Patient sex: M
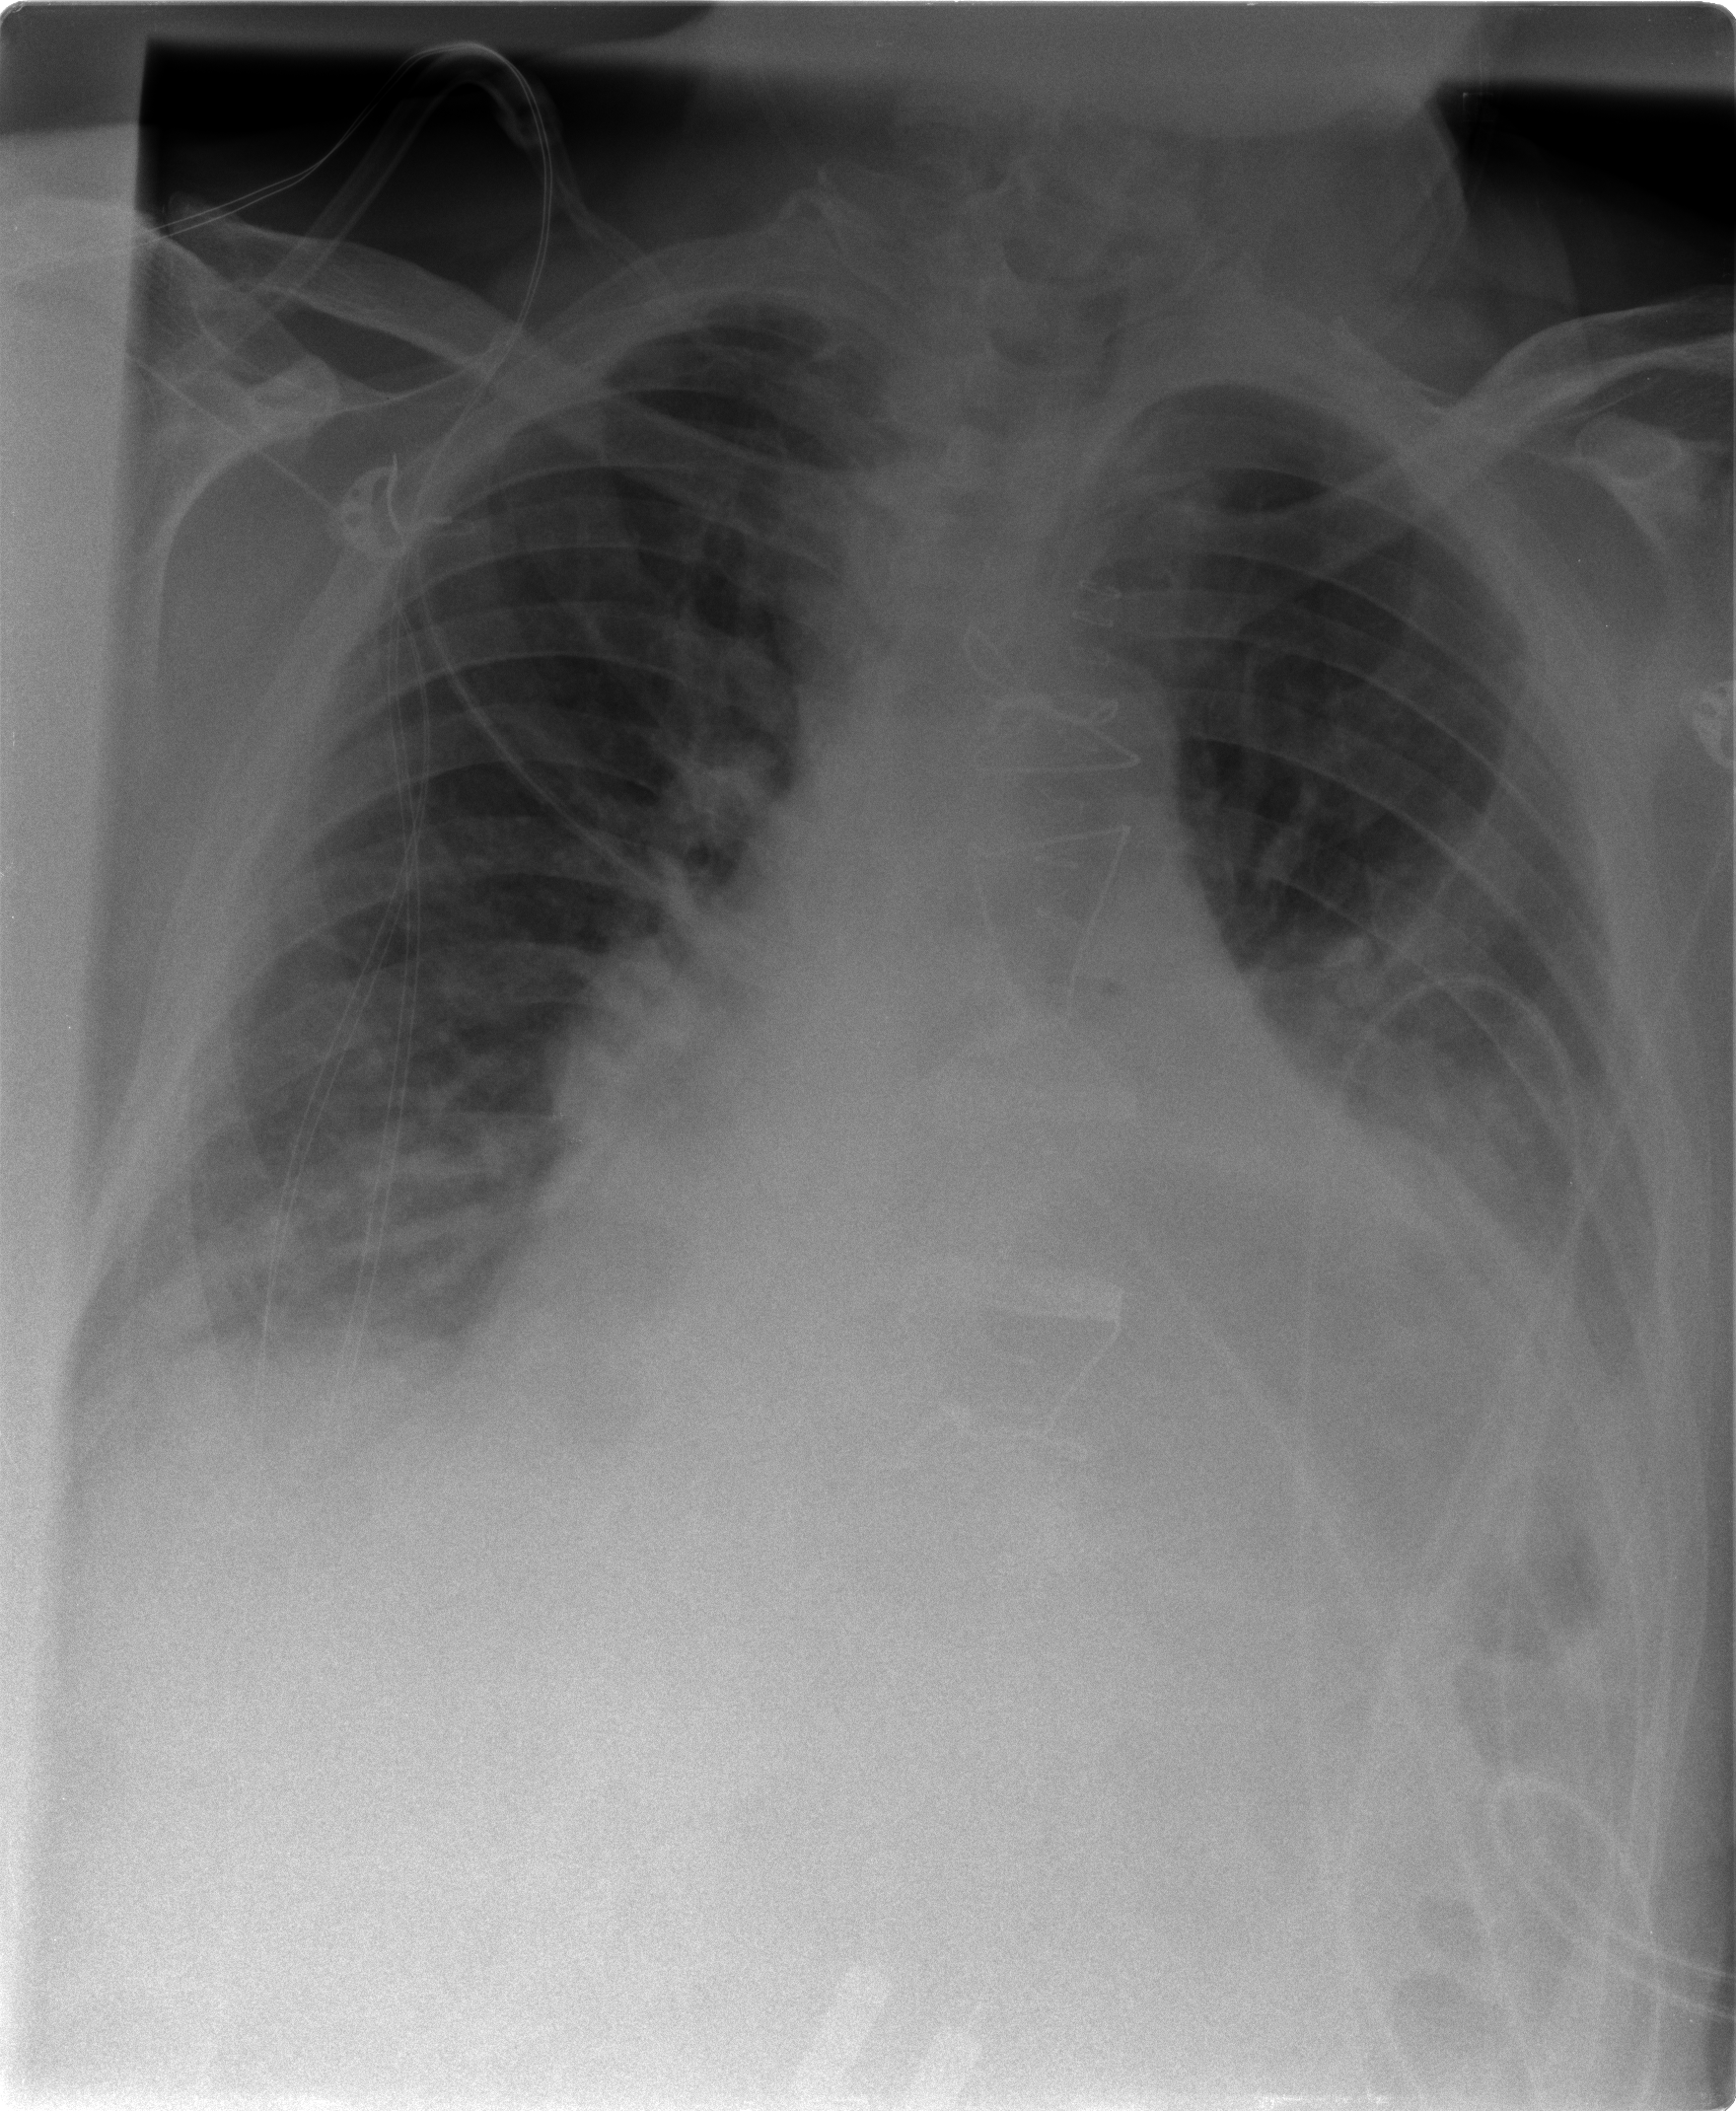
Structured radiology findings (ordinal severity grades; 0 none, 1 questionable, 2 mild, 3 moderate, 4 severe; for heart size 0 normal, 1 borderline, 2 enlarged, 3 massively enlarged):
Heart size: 3
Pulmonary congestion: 2
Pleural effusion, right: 1
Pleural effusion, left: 2
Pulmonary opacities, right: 1
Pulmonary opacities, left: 0
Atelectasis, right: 2
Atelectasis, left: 2